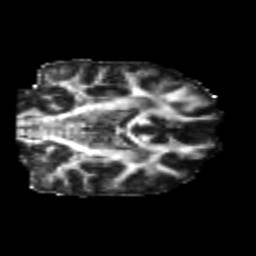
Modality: FA
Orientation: coronal
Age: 24
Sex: female
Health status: healthy
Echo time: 0.074 s